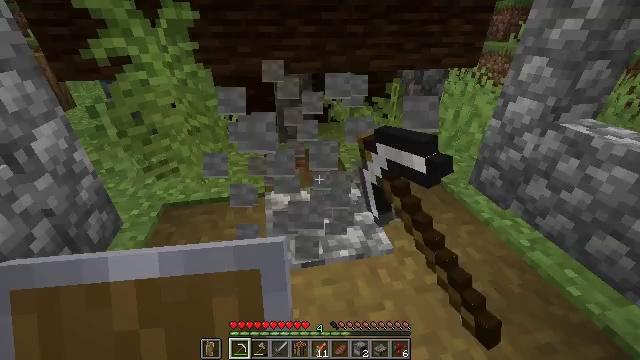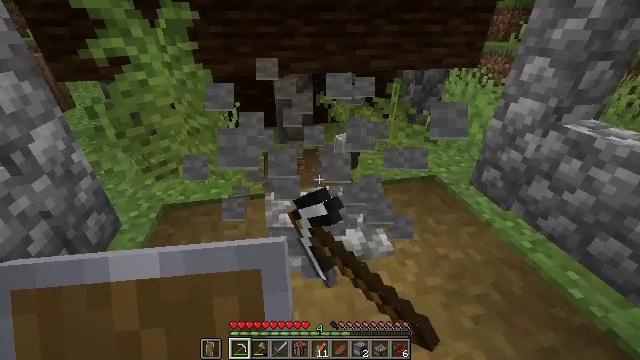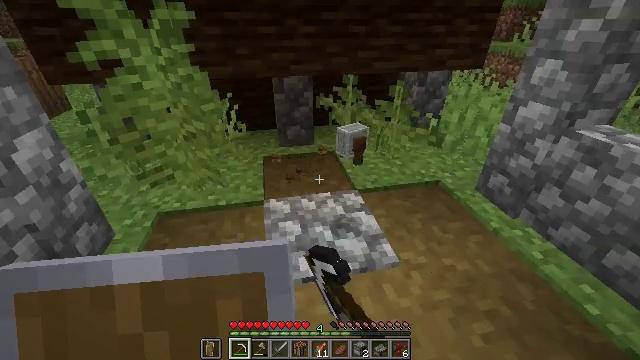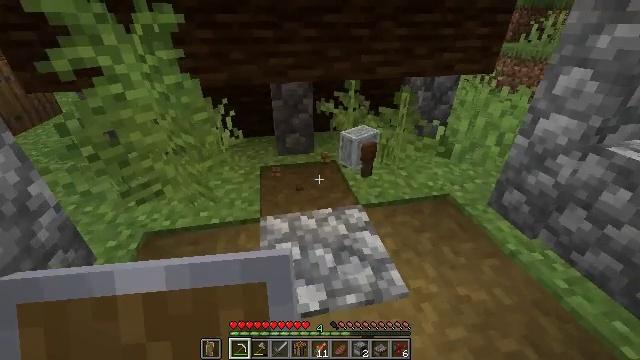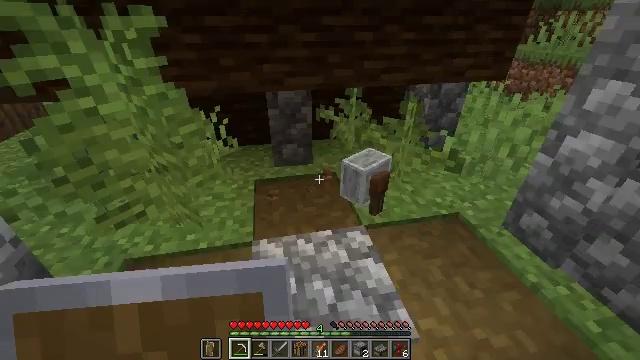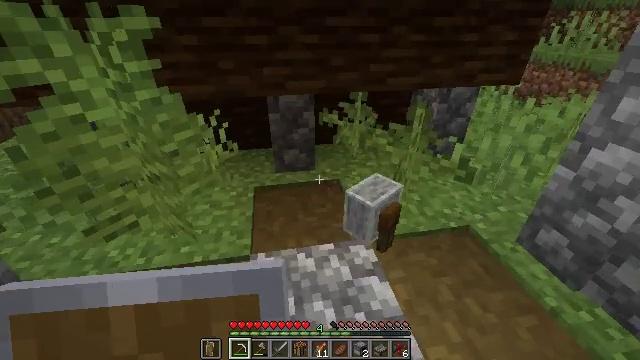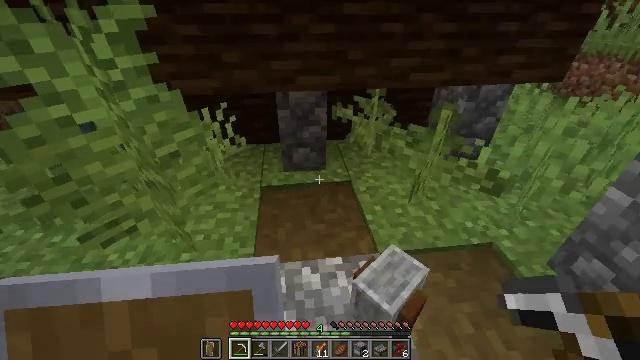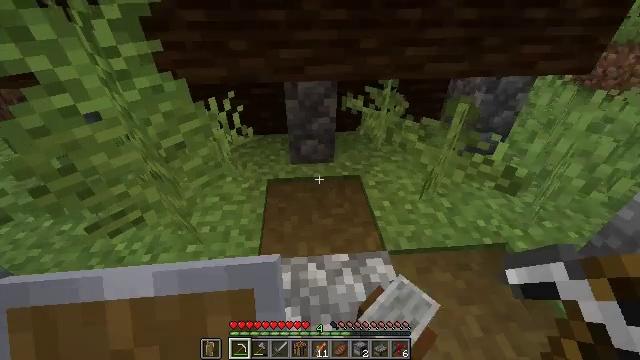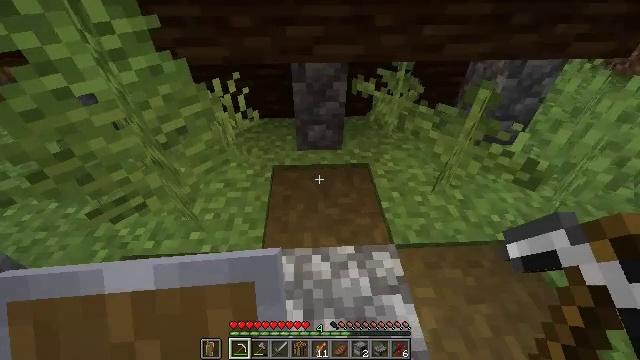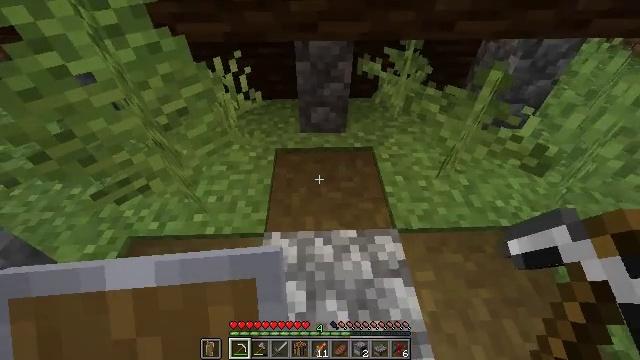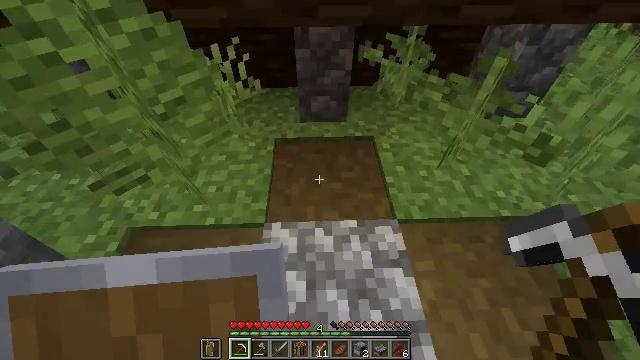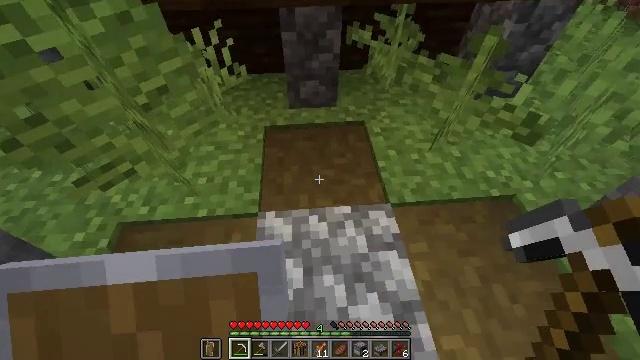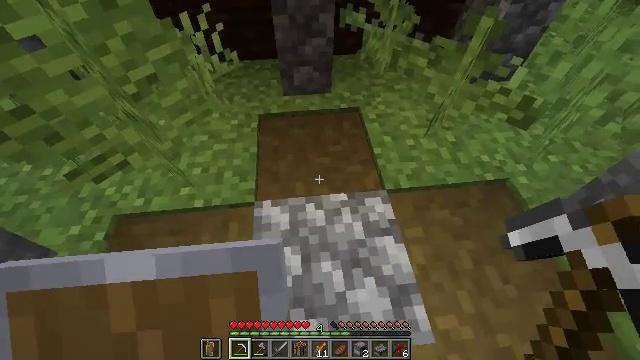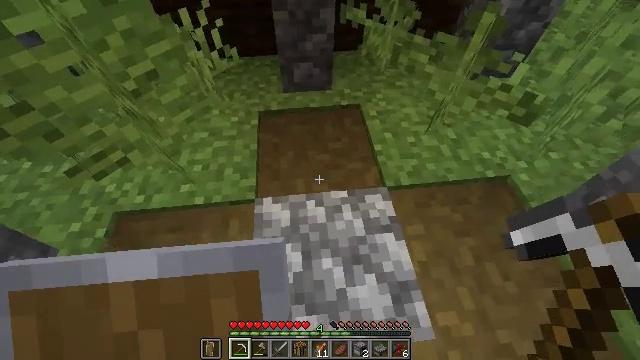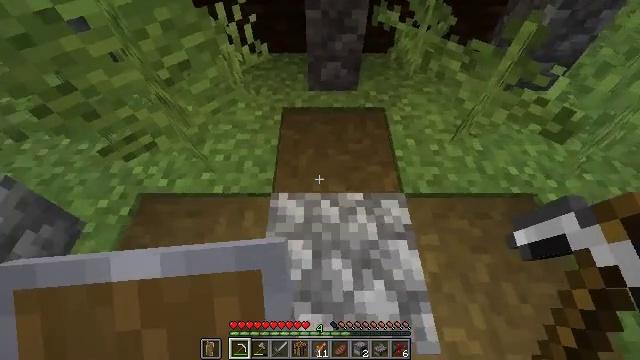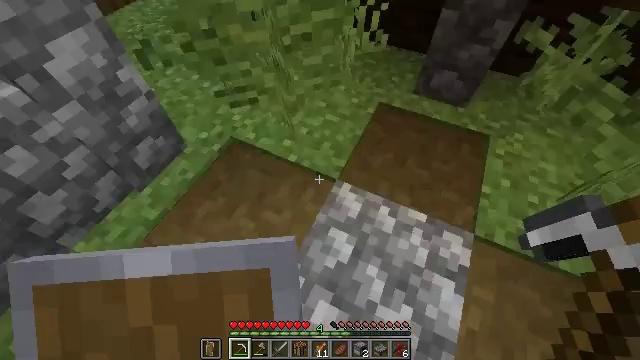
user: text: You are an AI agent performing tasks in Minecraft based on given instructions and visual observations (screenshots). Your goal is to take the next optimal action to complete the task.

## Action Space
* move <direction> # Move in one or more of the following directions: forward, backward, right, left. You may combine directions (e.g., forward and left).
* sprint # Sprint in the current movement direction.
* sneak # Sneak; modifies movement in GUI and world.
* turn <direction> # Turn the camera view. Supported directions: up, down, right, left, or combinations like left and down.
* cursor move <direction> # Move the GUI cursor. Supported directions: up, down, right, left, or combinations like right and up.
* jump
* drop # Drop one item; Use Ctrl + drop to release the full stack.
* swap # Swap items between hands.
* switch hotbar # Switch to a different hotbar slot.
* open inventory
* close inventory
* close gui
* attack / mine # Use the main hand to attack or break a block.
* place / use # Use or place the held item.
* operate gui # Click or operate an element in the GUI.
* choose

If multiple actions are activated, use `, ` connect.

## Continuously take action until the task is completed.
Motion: motion action
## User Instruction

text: Break the pumpkin to collect it.
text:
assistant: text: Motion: move forward
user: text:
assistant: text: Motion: move forward
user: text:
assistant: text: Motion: move forward
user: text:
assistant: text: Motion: move forward
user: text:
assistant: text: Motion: move forward
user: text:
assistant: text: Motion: move forward, turn left and down
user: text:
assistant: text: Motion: turn left and down
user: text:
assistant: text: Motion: turn left and down
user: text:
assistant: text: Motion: turn down
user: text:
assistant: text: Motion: turn down
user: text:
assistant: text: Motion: turn right and down
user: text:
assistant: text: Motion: turn right and down
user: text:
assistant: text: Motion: no_op
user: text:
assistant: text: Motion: turn left
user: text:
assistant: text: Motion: turn left and down
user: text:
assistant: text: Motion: turn left and down
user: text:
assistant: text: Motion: turn left and up, open inventory
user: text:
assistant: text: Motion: open inventory
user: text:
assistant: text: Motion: open inventory
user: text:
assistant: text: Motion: no_op
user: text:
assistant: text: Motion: no_op
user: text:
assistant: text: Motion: no_op
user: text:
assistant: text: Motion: close inventory
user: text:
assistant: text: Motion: turn left and up, close inventory
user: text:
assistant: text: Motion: move left, turn left and down, close inventory
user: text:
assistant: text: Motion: move left, turn left and up
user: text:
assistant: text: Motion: move left, turn left and up
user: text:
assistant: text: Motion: move forward and move left, turn right and up
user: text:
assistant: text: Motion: move forward and move left, turn right and up
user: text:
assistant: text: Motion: move forward and move left, turn right and up